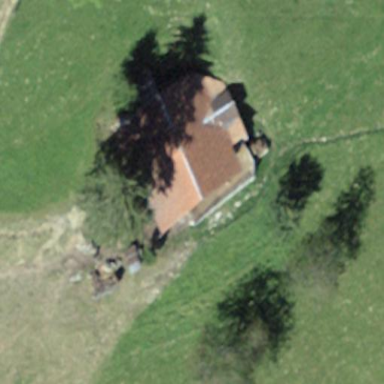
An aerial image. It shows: Cabin.